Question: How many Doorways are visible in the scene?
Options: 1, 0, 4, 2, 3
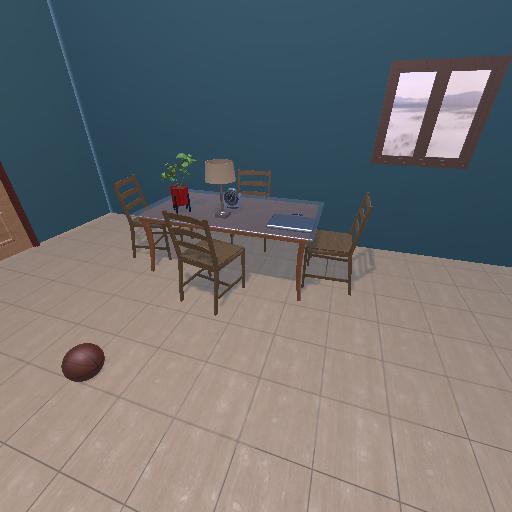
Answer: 1